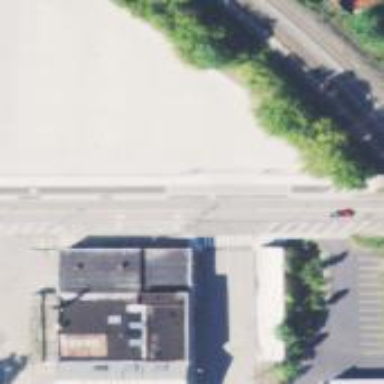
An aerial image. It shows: Asphalt cycleway.